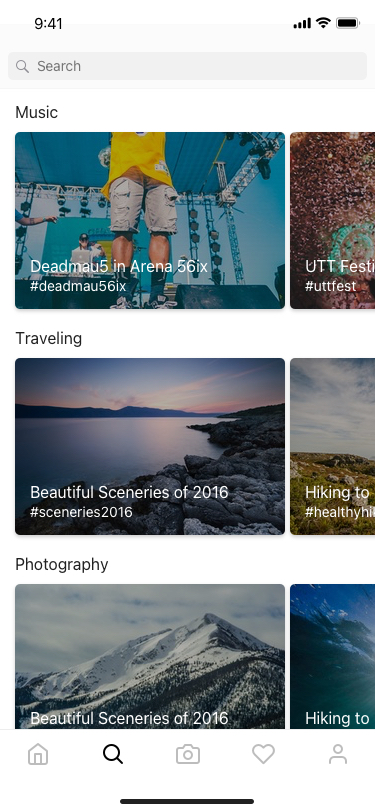
Text in this UI design:
Photography
Traveling
Music